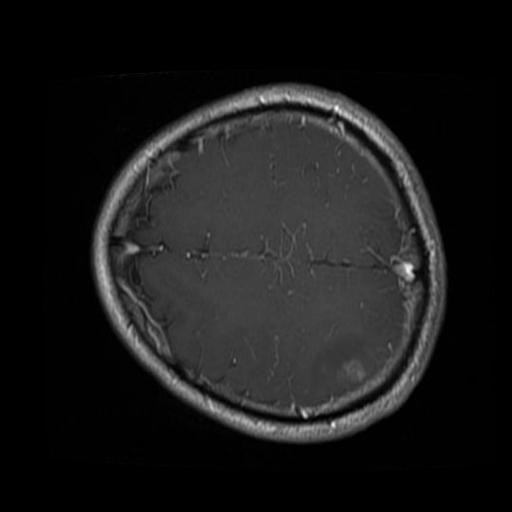
Label: brain_glioma